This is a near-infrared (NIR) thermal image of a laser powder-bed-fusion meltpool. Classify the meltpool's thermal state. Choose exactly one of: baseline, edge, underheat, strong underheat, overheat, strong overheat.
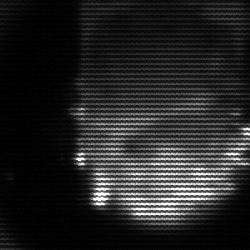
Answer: baseline